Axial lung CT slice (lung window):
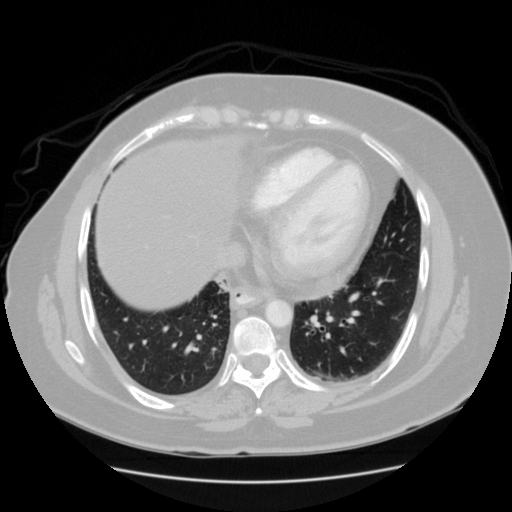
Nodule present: no